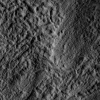
Atmospheric dust classification: not_dusty